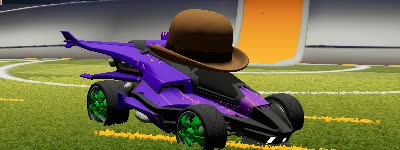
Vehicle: aftershock